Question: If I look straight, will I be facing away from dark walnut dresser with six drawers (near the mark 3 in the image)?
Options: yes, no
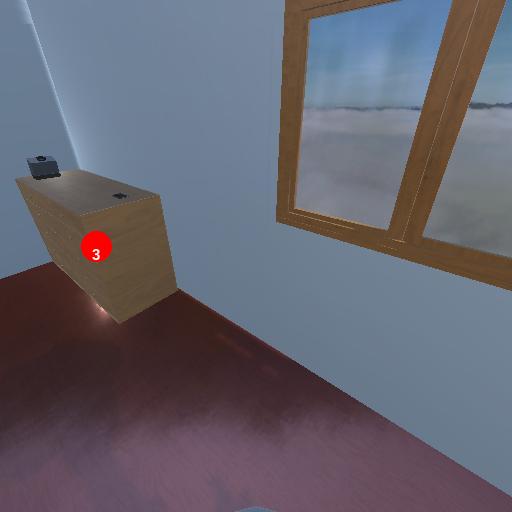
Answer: yes